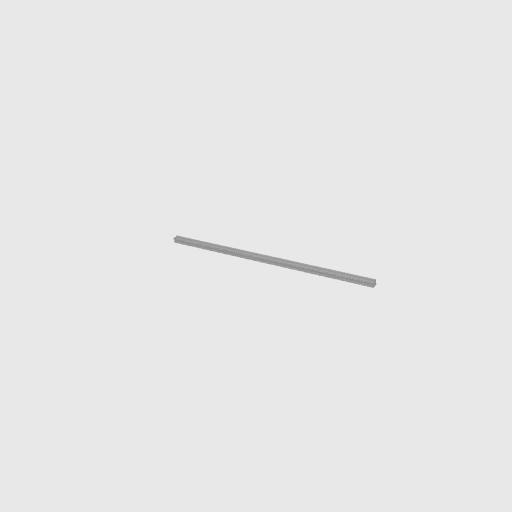
Part: OpenGoRAIL912